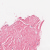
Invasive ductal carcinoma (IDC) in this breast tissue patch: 0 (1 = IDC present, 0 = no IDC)